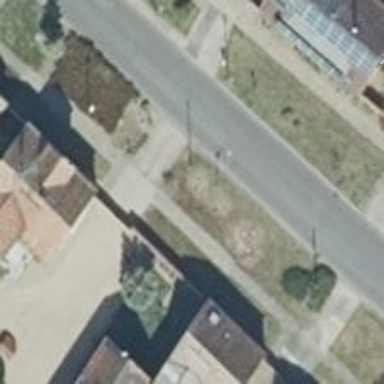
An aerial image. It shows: Power pole.